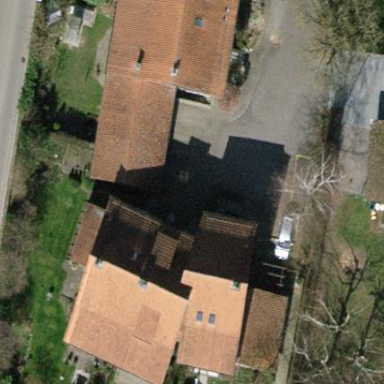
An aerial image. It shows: Terrace building with gabled roof.